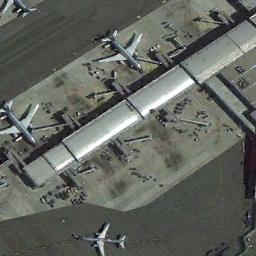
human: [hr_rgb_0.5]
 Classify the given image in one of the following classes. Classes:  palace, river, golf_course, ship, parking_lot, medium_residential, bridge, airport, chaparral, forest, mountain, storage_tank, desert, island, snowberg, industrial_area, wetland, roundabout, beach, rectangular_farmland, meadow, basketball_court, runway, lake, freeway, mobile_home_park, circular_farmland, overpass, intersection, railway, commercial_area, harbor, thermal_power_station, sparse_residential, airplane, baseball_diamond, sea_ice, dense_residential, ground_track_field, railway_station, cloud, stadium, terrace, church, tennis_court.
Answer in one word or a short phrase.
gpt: airplane